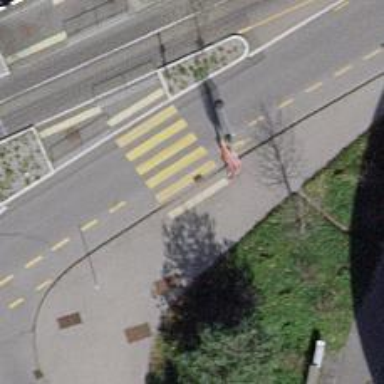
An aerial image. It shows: Kerb serving as barrier.